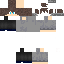
A male human skin with medium skin, wearing brown long hair dressed in a blue tshirt and black pants, featuring a closed mouth.